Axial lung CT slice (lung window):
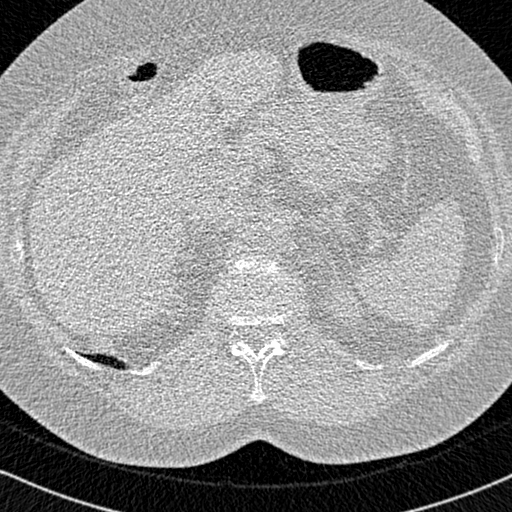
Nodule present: no